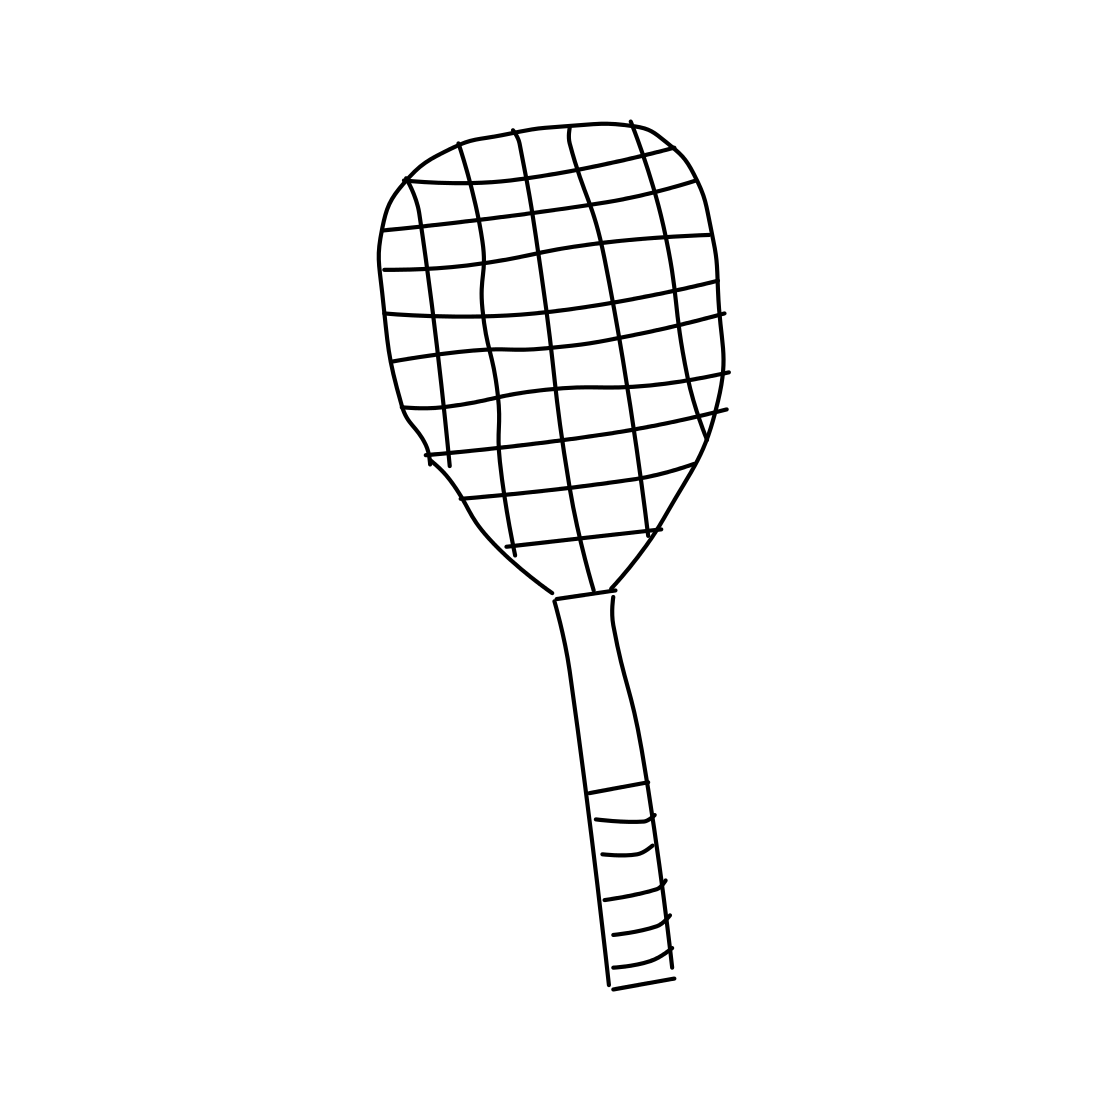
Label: tennis-racket